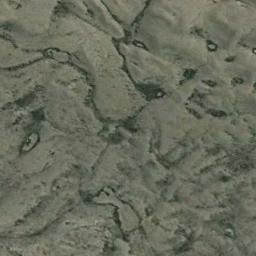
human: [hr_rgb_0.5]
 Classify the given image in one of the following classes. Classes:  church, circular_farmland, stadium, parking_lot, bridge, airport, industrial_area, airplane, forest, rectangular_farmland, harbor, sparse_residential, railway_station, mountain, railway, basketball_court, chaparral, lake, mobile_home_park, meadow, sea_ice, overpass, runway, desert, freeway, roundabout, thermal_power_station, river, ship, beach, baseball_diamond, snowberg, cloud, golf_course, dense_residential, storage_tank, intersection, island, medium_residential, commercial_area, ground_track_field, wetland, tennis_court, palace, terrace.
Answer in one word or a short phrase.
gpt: desert